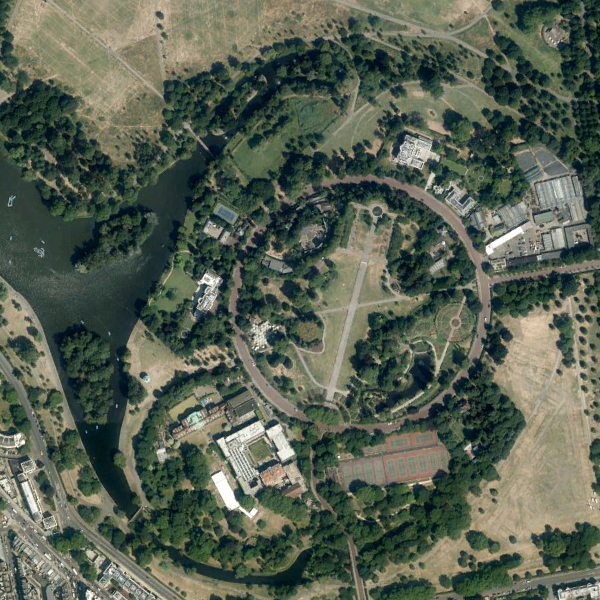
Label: Park